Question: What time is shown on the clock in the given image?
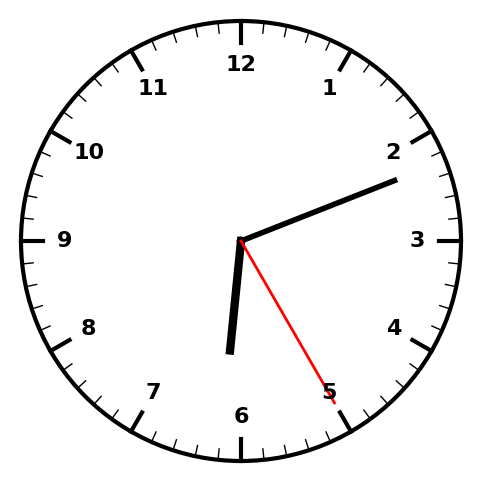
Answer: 06:11:25